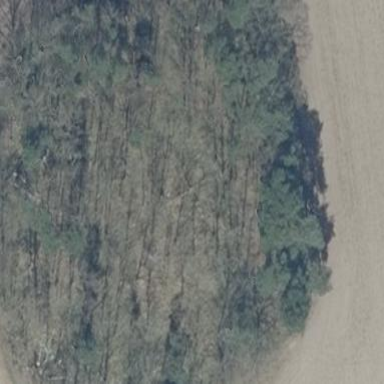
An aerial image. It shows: Forest area.